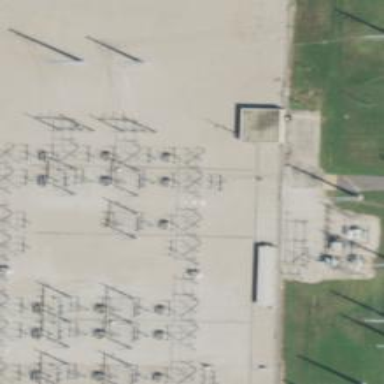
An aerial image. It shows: Switch used for power control.